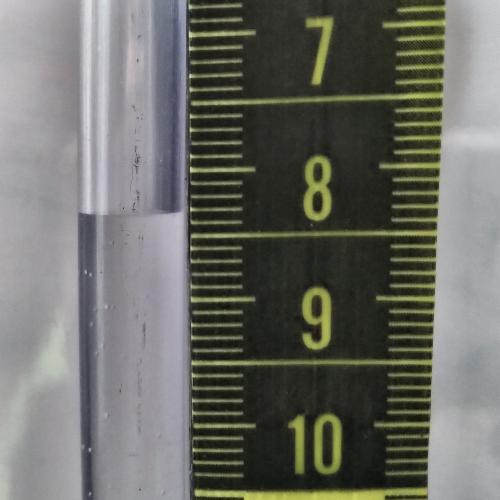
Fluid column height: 8.3 cm